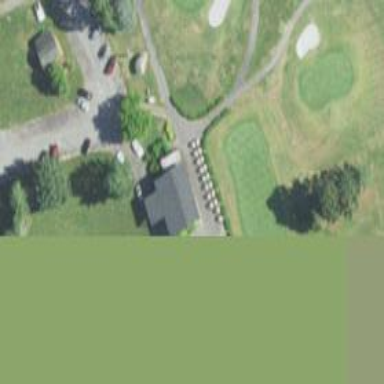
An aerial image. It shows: Golf course.